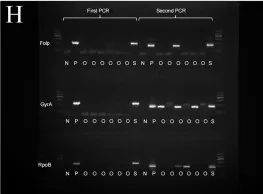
Patient clinical photos and related examination results. (H) Nested PCR result of the patient's skin lesion sample.
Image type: radiology (ultrasound)